Field crop: maize
Growth stage: 2
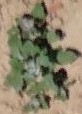
Species: chenopodium